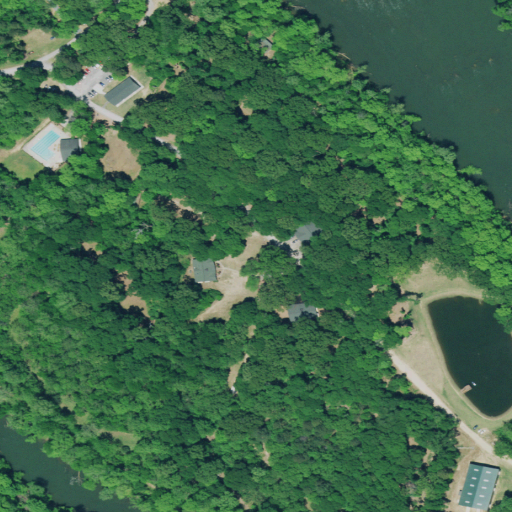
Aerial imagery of island in South Carolina named Fewell Island containing deciduous forest, mixed forest, open development, open water, grassland, low intensity development, medium intensity development, evergreen forest, and pasture